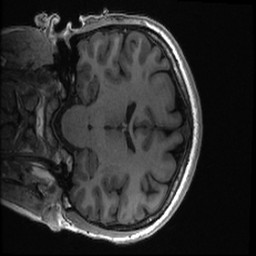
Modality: T1w
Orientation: coronal